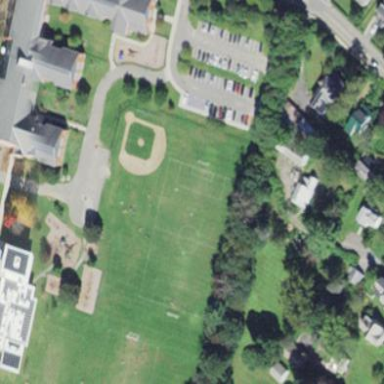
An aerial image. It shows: Soccer pitch designated for leisure and sports activities.